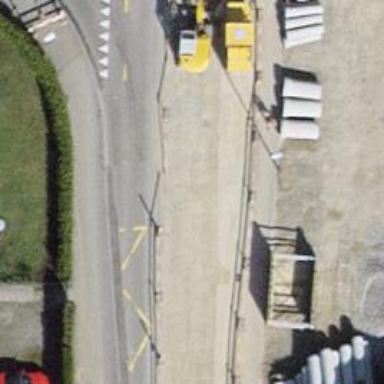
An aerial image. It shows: Marked road crossing with pedestrian island.